Question: I was wondering what layout or hack could be used to position these two JPanels so that it would end up looking like this?

It seems like most layouts depend on the position of other components and either positions them vertically or horizontally in respect to the other components.
Note: Panel 2 is smaller than panel 1.
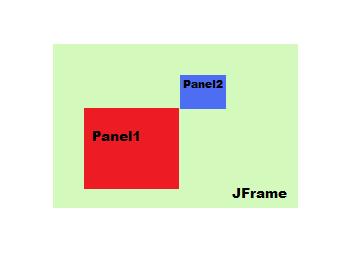
Answer: I would use the <URL>. But there are several other options. This is just my personal preference.
For more information, please see <URL>.